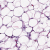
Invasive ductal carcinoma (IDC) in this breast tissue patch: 0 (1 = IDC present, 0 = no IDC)